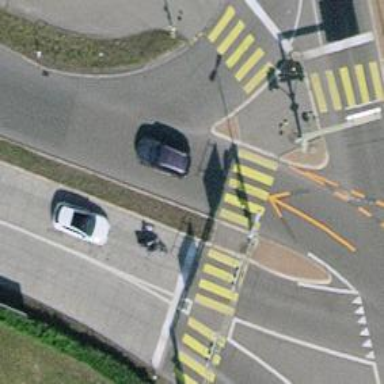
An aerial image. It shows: Crossing with traffic signals and markings.